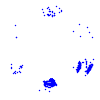
Particle: pion